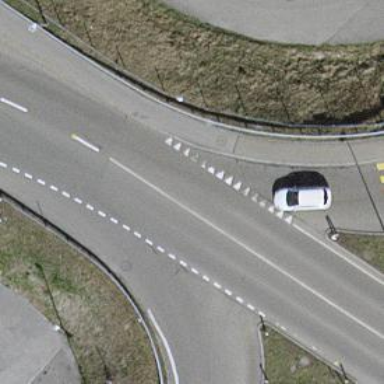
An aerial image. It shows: Secondary road with asphalt surface.